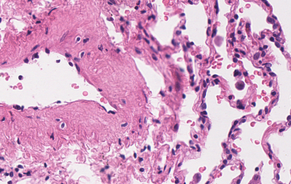
Tumor epithelial tissue: no
Tumor-associated stroma tissue: no
Normal tissue: yes